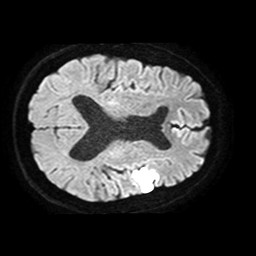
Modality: TRACE
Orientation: axial
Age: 61
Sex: male
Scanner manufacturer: philips
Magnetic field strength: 1.5 T
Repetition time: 3.809 s
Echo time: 0.09719 s